Interaction volume radius: 5 \u00c5
Interaction volume height: 20 \u00c5
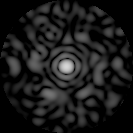
Disorder parameter: 0.8293